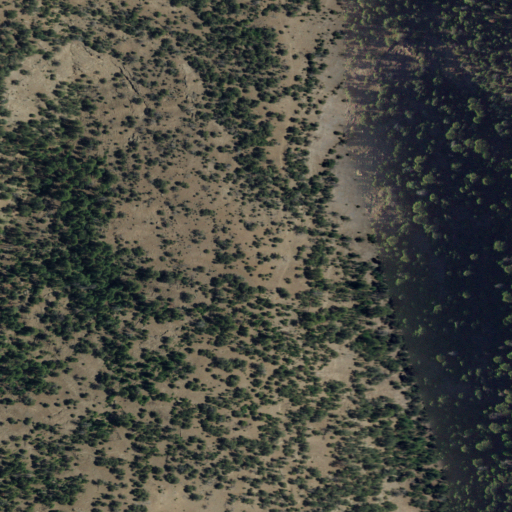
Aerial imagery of gap in New Mexico named Black Bull Saddle containing evergreen forest and shrub